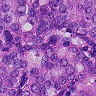
Metastatic tissue present: yes